Question: I am a java programmer and new to Php. I am trying to design a login form in Php where I am checking the user id and password from database.If the read data is correct i want to redirect the user to welcome.php page.Below is my code:
'''
<?php
ob_start();
include("config.php");
session_start();
if($_SERVER["REQUEST_METHOD"] == "POST")
{
$myusername=addslashes($_POST['username']);
$mypassword=addslashes($_POST['password']);
$sql="SELECT rid FROM register WHERE rname='$myusername' and rpass='$mypassword'";
$result=mysql_query($sql);
$row=mysql_fetch_array($result);
@$active=$row['active'];
$count=mysql_num_rows($result);
if($count==1)
{
session_register("myusername");
$_SESSION['login_user']=$myusername;
error_reporting(E_ALL | E_WARNING | E_NOTICE);
ini_set('display_errors', TRUE);
flush();
header('Location: http://localhost/login/welcome.php');
die('should have redirected by now');
}
else
{
$error="Your Login Name or Password is invalid";
}
}
?>
'''
But after submitting the form with correct id and password I am getting errors as shown below:

I tried many solutions such as deleting empty spaces,using ob_start() etc but in vain.
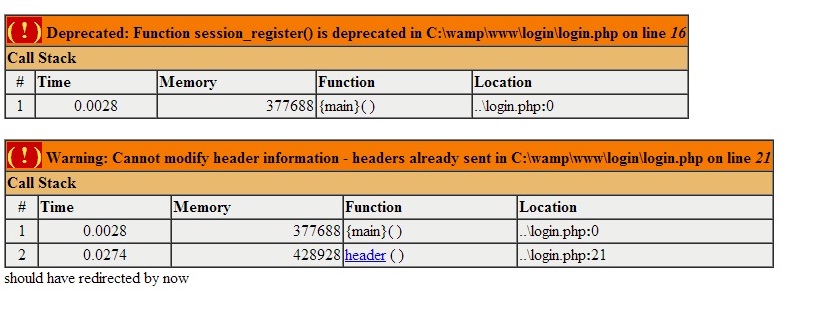
Answer: I use simple solution.
In your case, you have some header send than you can't modified.
The simple solution is to send some script code;
'''
echo "<script language="javascript">
window.location.assign('http://localhost/login/welcome.php')</script>";
'''
Have a nice day.
Francois